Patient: sex F, age 62
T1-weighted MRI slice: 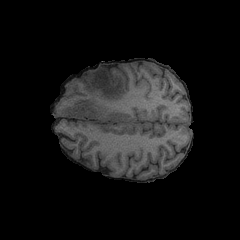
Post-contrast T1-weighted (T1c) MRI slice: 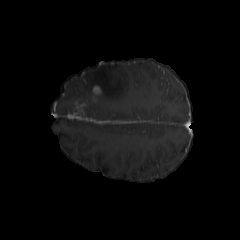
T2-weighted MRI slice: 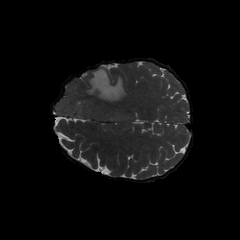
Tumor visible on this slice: yes
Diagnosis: Glioblastoma, IDH-wildtype
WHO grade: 4